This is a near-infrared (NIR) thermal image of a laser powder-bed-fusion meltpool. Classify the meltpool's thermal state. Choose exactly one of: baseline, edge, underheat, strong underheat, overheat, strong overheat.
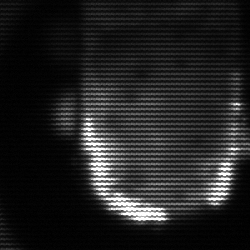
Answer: baseline